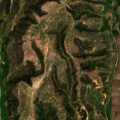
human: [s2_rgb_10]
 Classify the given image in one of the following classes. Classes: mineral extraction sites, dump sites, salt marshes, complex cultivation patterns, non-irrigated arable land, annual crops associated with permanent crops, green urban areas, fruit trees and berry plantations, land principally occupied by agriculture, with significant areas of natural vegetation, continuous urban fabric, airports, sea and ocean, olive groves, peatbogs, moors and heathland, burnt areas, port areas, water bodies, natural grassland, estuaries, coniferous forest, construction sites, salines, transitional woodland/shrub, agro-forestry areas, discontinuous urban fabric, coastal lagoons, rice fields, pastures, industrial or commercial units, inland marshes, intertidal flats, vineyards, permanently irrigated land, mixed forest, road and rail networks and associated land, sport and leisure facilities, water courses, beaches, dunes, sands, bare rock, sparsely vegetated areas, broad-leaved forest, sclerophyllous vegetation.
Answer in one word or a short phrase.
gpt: non-irrigated arable land, rice fields, transitional woodland/shrub